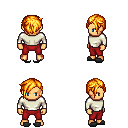
a pixel art fantasy rpg character, male body template, human, tanned skin, white long-sleeve shirt, red pants, light blonde pixie cut hairstyle, gray slippers, four views (front, back, left, right), 2x2 character sprite sheet, small pixel art, hard edges, no anti-aliasing